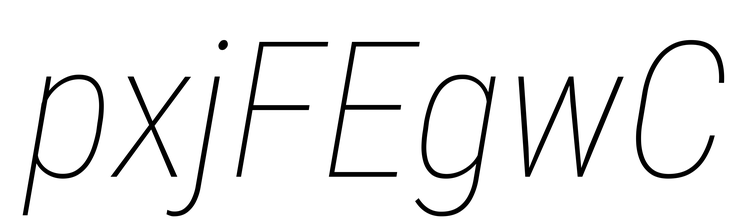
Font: Roboto-Italic_Condensed_Thin_Italic